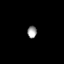
Tissue: prostate
Cell type: T cells
Senescence score: 0.7555
Nuclear area (px): 110
Mean DAPI intensity: 155.409